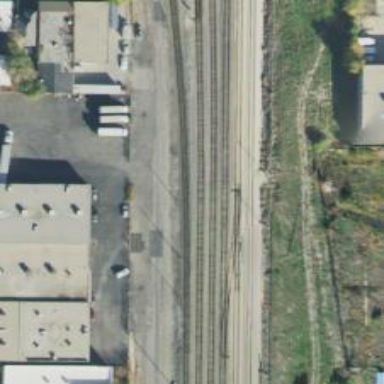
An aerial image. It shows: Railway yard in service.